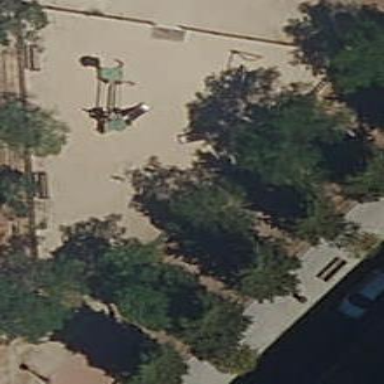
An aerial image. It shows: Playground area for leisure activities on the land.